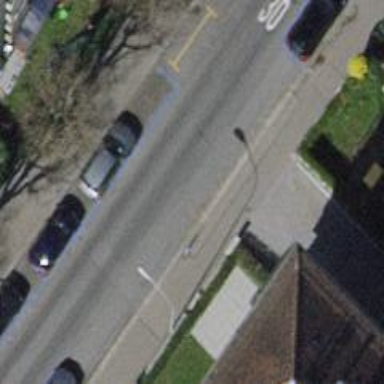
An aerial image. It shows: Unmarked crossing with traffic calming table on the road.